Question: I'm a new to slickgrid, and not sure how to display the data as attached with the screenshot below. I read <URL>, but it's grouped by an existing column and not sortable. In the example, each category has multiple items with prices, and it's sorted by and price.
Any help with displaying the data so that category is sortable is greatly appreciated.
Thanks so much.
Lanny

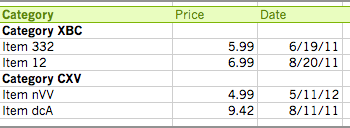
Answer: After spending more time with the examples, I learned that I can define what I want to display in columns obj. In data obj, I can have as many properties as I want.
In the code example, the first column is the actual product, but the name is Category, it's kind of confusing but it's a business decision. After I added all the data, I added the category name in product column and set colspan to "*" before each group of products, so it expands to all columns. I'm sure that SlickGrid DataView group has a better solution than this, right now I haven't gotten that far. If someone can elaborate more on how to use DataView, I appreciate it.
code example: <URL>
'''
columns = [
{id:"product", name:"Category", field:"product"},
{id:"price", name:"Price", field:"price"},
{id:"date", name:"Date", field:"date"}
];
data =[
{id: 'p1', product: 'Item 332', category:'Category XBC', price: 5.99, date: '6/19/11'},
{id: 'p2', product: 'Item 12', category:'Category XBC', price: 6.99, date: '8/20/11'},
{id: 'p3', product: 'Item nVV', category:'Category CXV', price: 4.99, date: '5/11/12'},
{id: 'p4', product: 'Item dcA', category:'Category CXV', price: 9.42, date: '8/11/11'}
];
'''